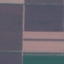
Label: AnnualCrop